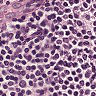
Metastatic tissue present: no